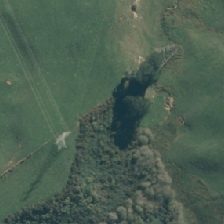
Land cover: grose_broom